Question: So As you can see the ID column should be hidden but its not. And the debugger is showing the value of IDVisible in the xaml file to be "Hidden" but it never makes it to the window. I am calling a property changed method as well. What am I doing wrong, the ID column should disappear or at least that's what I am trying to do.

And here is the code for MainWindowViewModel.cs
'''
namespace MagicDB
{
class MainWindowViewModel : ObservableObject
{
private CardDB _cards;
private Command _InitCardDB;
private Visibility _IDVisible;
public CardDB Cards
{
get { return _cards; }
set { _cards = value; OnPropertyChanged("Cards"); }
}
public Visibility IDVisible
{
get { return _IDVisible; }
set { _IDVisible = value; VerifyPropertyName("IDVisible"); OnPropertyChanged("IDVisible"); }
}
public MainWindowViewModel()
{
IDVisible = Visibility.Hidden;
_InitCardDB = new Command(InitDB, true);
Cards = new CardDB();
}
'''
And the xaml file....
'''
<Window x:Class="WpfDataGrid.MainWindow"
xmlns="http://schemas.microsoft.com/winfx/2006/xaml/presentation"
xmlns:x="http://schemas.microsoft.com/winfx/2006/xaml"
Title="MainWindow" Width="500" Height="500">
<Grid>
<Grid.RowDefinitions>
<RowDefinition Height="50" />
<RowDefinition Height="450*" />
</Grid.RowDefinitions>
<DataGrid AutoGenerateColumns="False"
HorizontalAlignment="Left"
Name="dataGrid1"
VerticalAlignment="Top"
ItemsSource="{Binding Cards.cardDB}"
CanUserReorderColumns="True"
CanUserResizeColumns="True"
CanUserResizeRows="False"
CanUserSortColumns="True"
AlternatingRowBackground="LightBlue"
Width="480" Height="auto" Grid.Row="1" IsSynchronizedWithCurrentItem="True"
>
<DataGrid.Columns>
<DataGridTextColumn Header="ID" Binding="{Binding CardID}" Width="25" Visibility="{Binding IDVisible,Mode=TwoWay}"></DataGridTextColumn>
'''
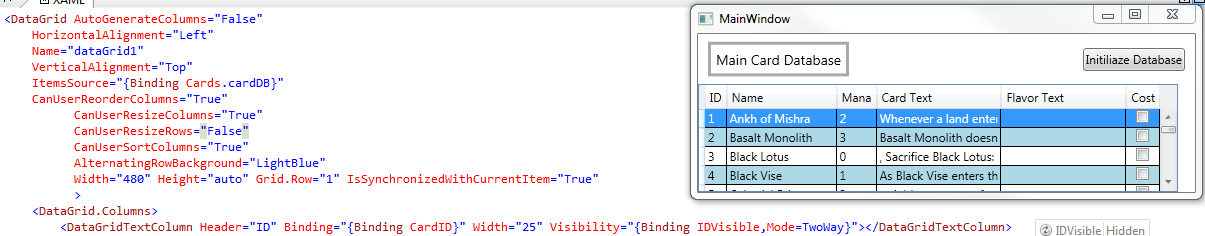
Answer: I would check your Visible binding as it is most likely failing. This <URL> explains a few methods that you can use. I personally prefer adjusting the trace level.
I believe the reason that the binding is failing is due to the fact that your DataContext (I assume you have set it somewhere) isn't getting to the DataGrid's columns themselves. This <URL> that has several other good to know WPF 'Gotchas'.